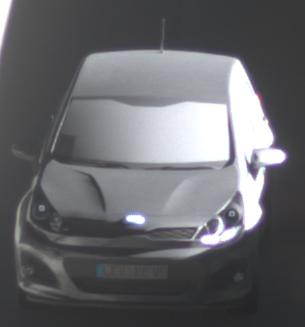
Make: KIA
Model: Rio 1.2
Detailed model: Rio (UB)
Model produced from: 2011/09
Model produced until: 2015/01
Doors: 3
Color: gray
Road condition: dry road
Daytime: morning or afternoon
Contrast: high contrast